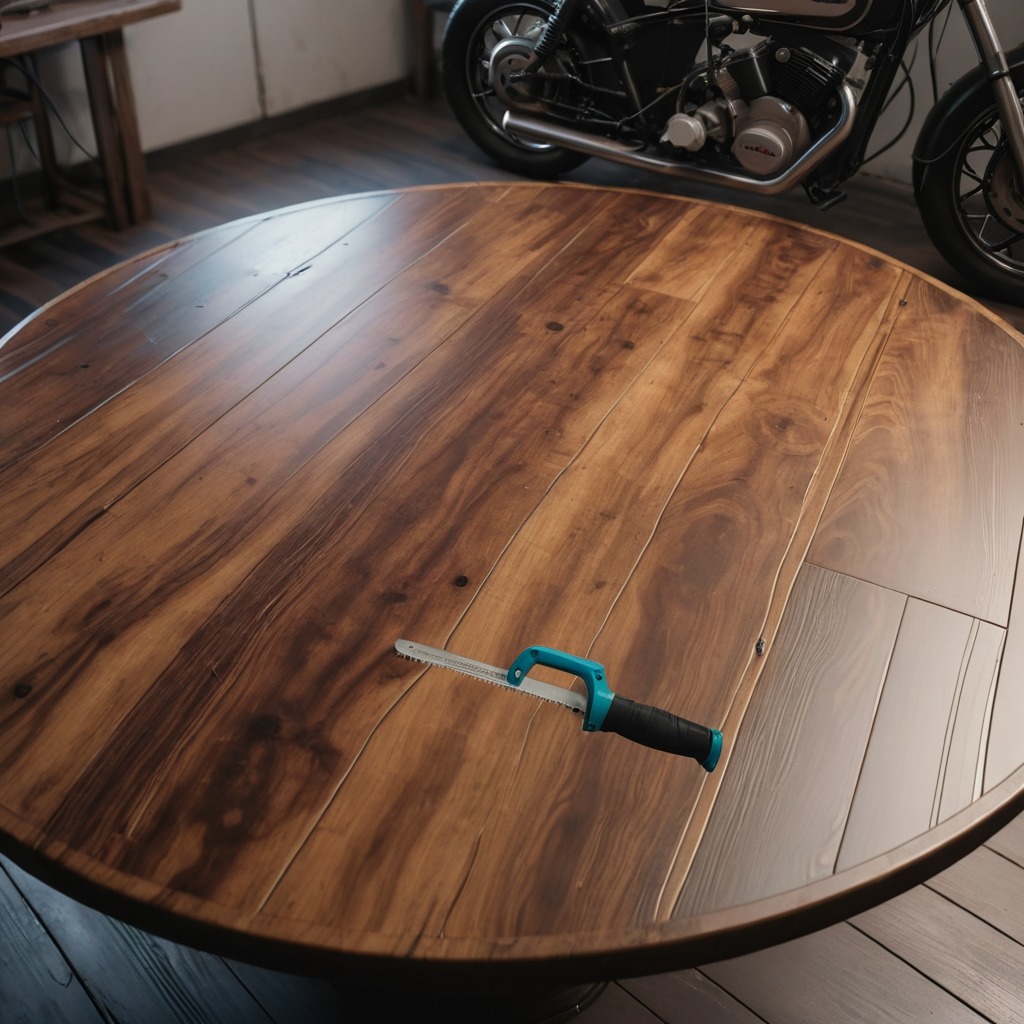
A metal saw is lying on the oil-spilled wooden table in a vintage motorcycle garage.